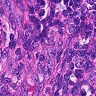
Metastatic tissue present: no